Question: This is a snake game. How many steps do you need to take from the current state to eat two foods one after another (regardless of the order of the two foods)?
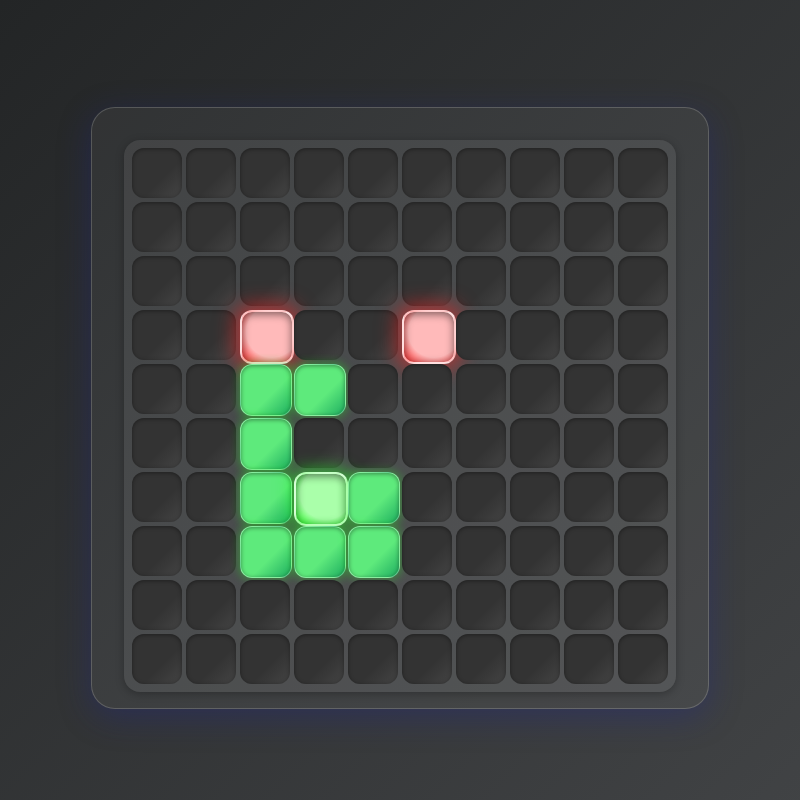
Answer: 7